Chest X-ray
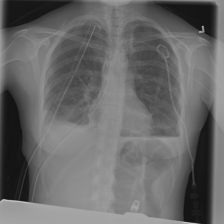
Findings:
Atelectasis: negative
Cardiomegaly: negative
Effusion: negative
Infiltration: negative
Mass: negative
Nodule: negative
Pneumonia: negative
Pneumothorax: negative
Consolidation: negative
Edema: negative
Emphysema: negative
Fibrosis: negative
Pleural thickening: negative
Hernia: negative